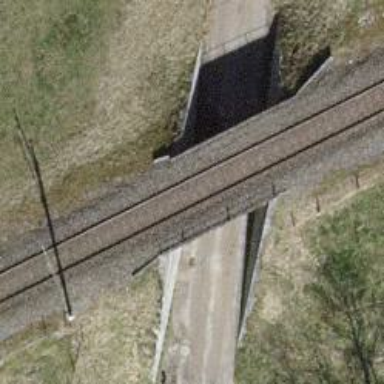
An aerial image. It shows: Railway bridge with electrified tracks and single contact line.